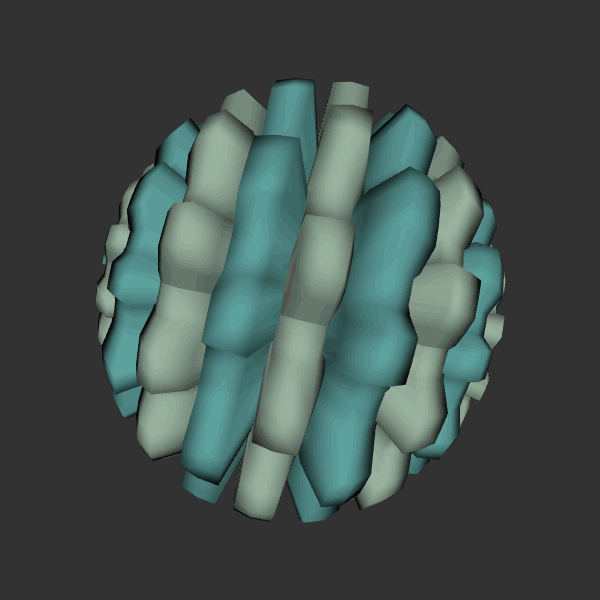
Background: dark